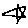
Label: star